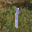
Label: 1